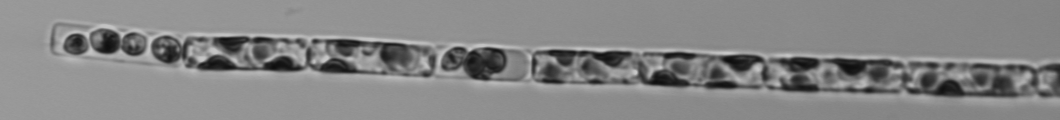
Label: Guinardia_delicatula_TAG_internal_parasite